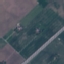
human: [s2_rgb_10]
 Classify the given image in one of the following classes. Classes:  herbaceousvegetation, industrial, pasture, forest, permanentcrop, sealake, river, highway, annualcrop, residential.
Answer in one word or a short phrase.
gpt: Highway